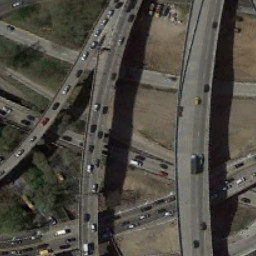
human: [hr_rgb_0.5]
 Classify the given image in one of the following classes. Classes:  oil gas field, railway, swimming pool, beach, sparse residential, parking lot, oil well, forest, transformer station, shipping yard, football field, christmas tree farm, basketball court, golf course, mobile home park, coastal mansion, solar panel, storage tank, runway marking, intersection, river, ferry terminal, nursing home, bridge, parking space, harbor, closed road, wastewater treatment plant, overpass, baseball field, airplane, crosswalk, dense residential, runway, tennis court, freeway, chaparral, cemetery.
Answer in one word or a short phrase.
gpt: overpass